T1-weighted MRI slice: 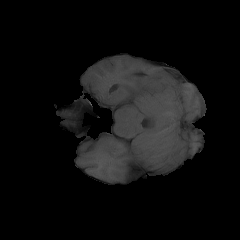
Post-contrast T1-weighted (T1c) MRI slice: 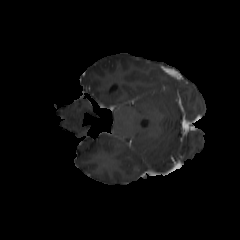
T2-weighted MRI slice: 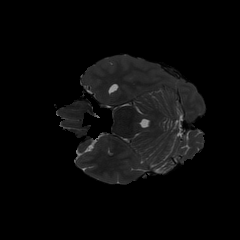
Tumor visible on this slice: no